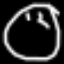
Label: clock